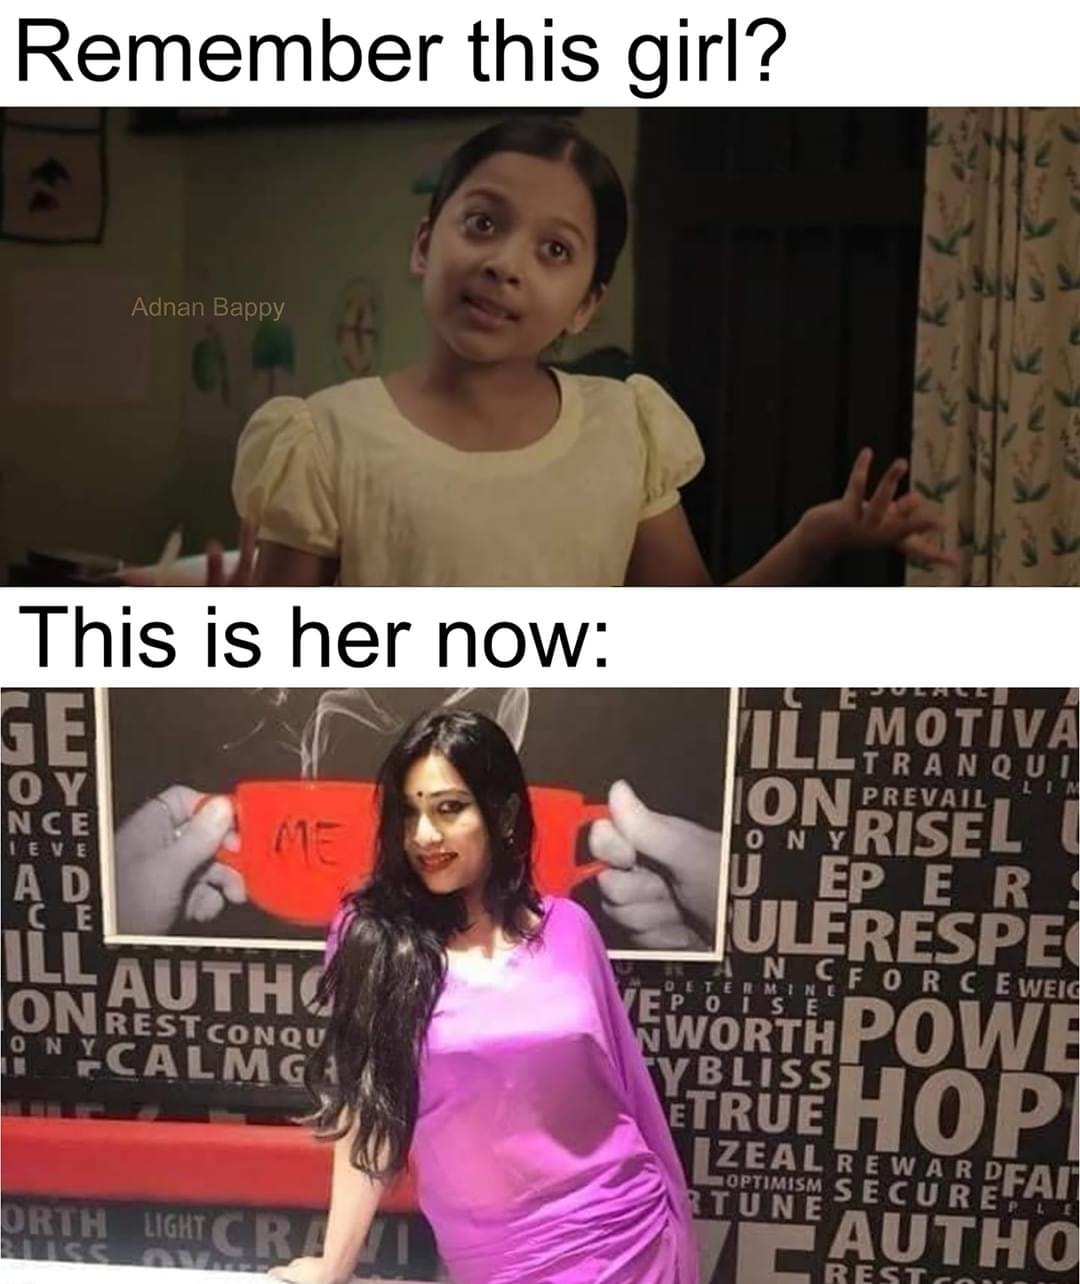
Text: Remember this girl ?    This is her now:
Label: Hate
Hate category: Personal Offence
Targeted group: Individual